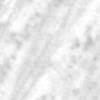
Label: change